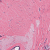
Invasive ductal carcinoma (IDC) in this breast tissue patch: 0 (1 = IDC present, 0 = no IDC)